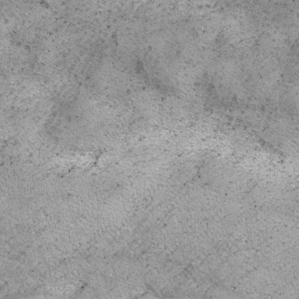
Label: non_frost